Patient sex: M
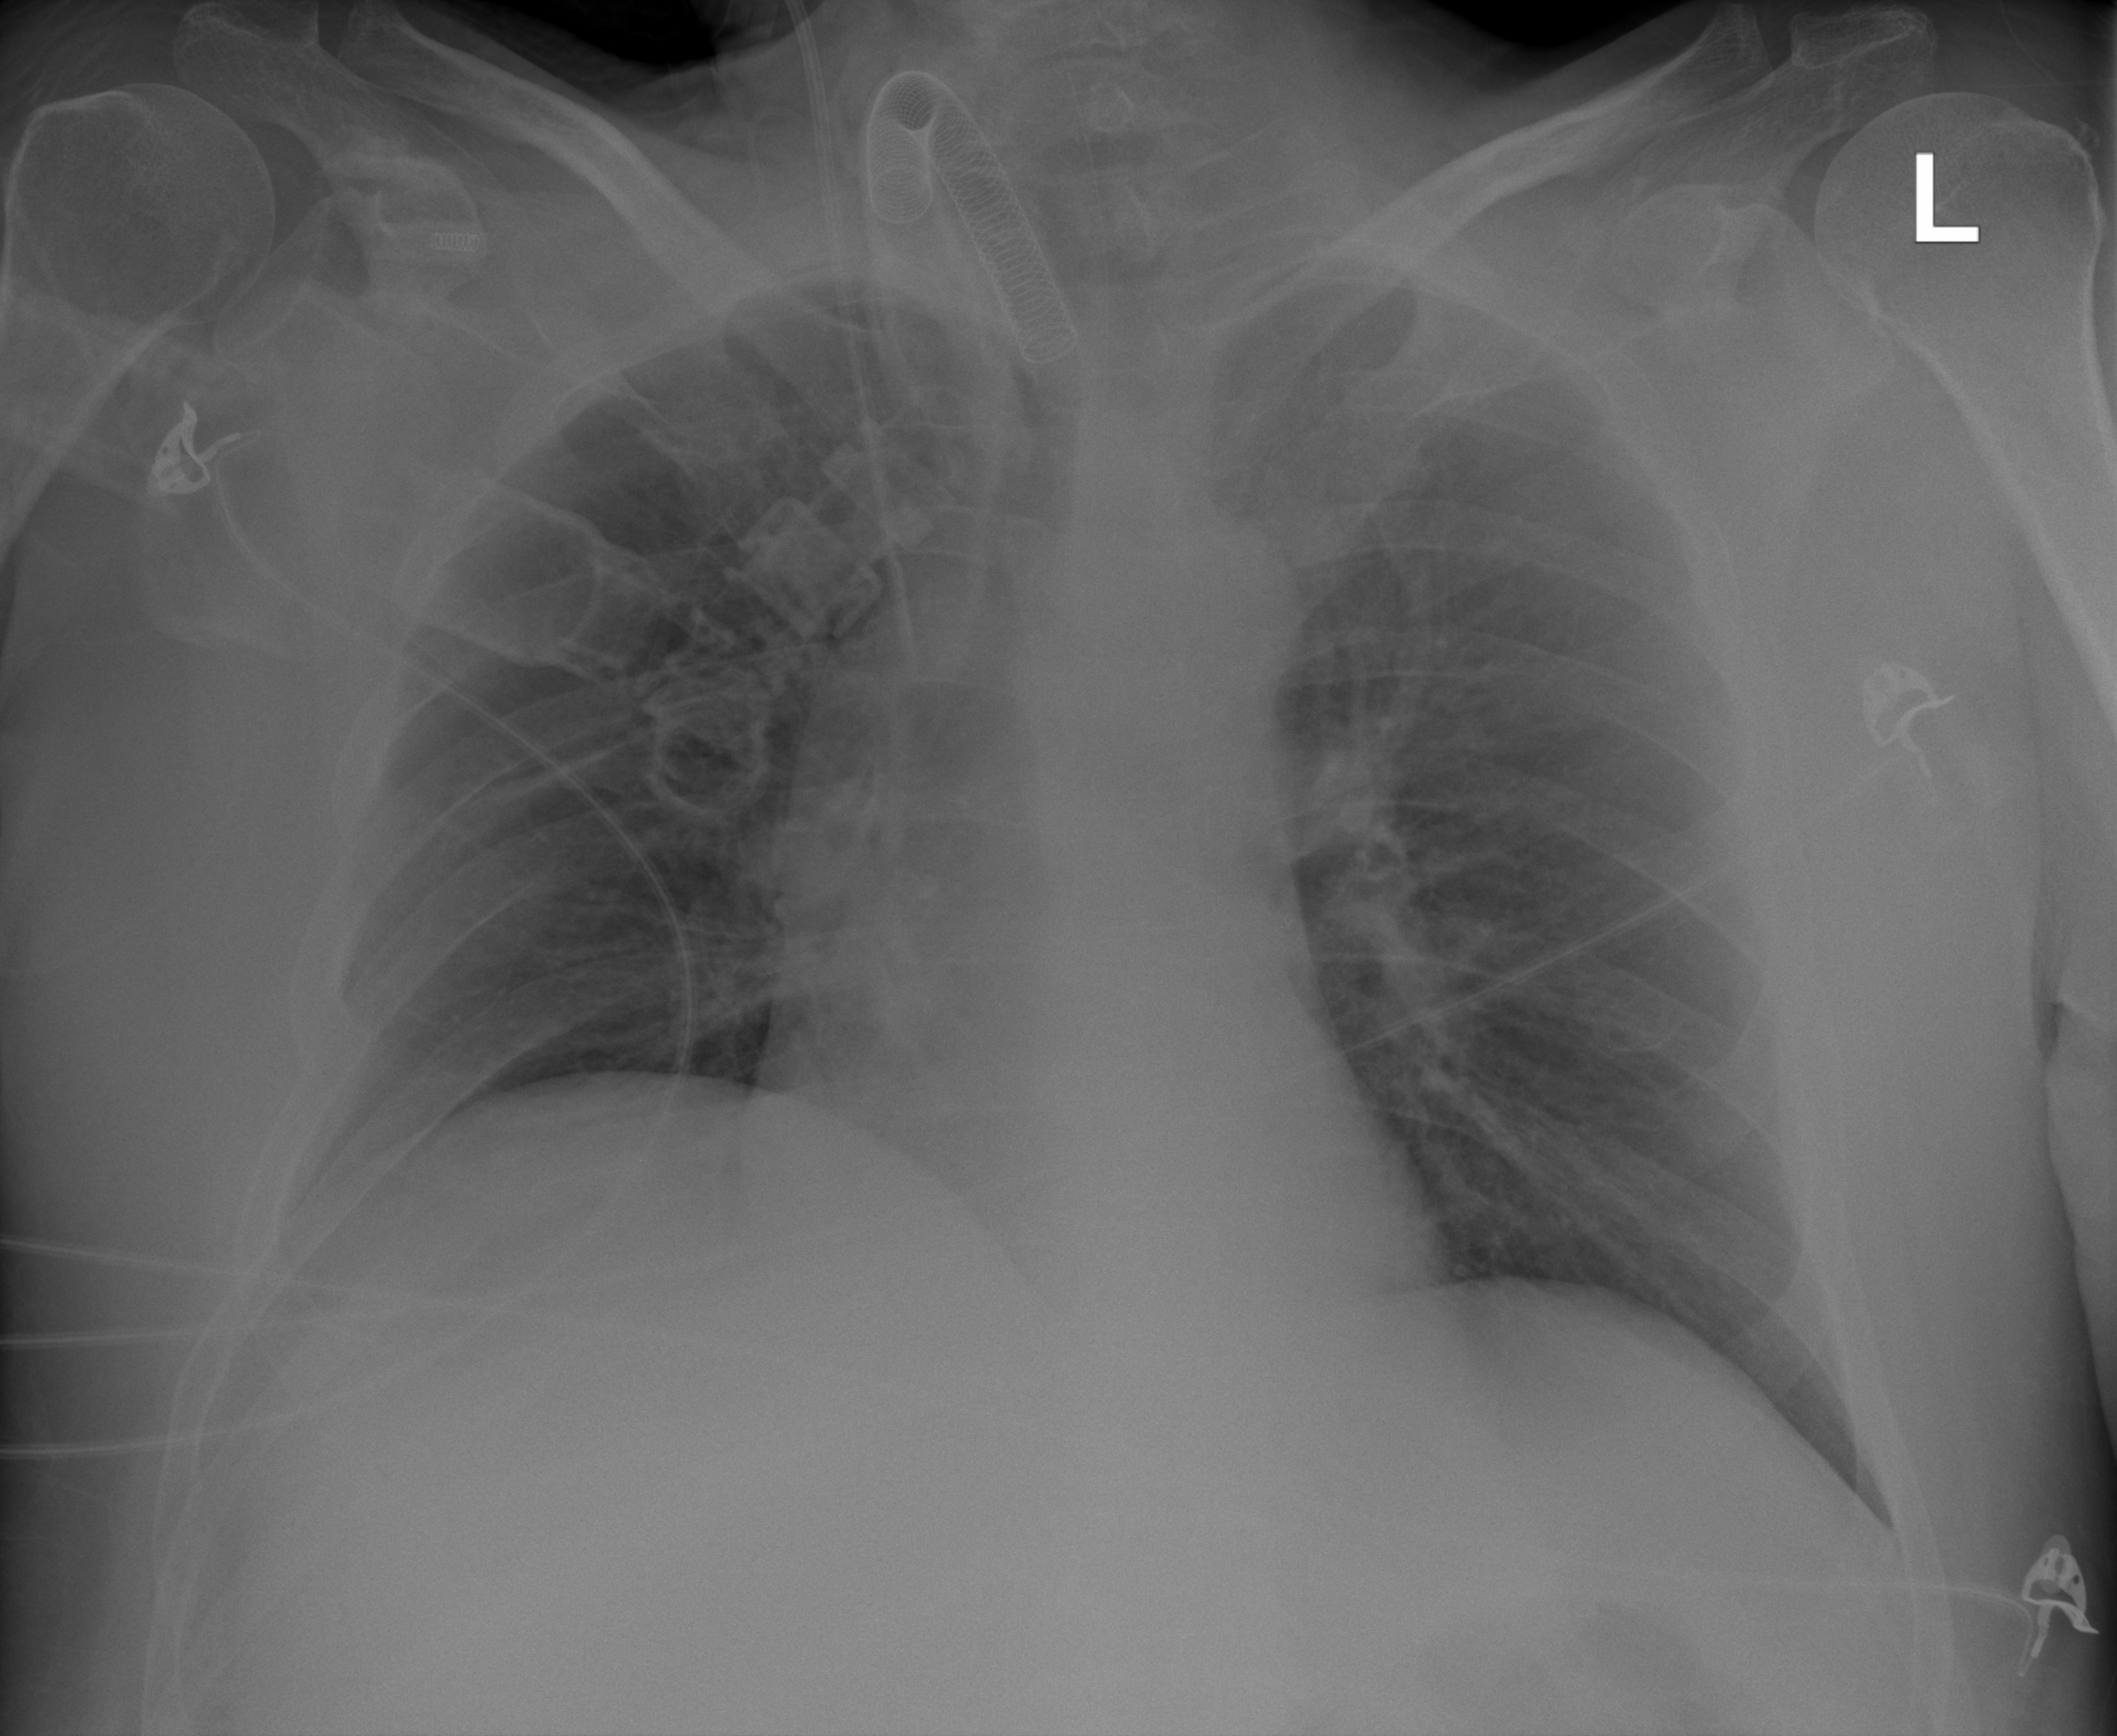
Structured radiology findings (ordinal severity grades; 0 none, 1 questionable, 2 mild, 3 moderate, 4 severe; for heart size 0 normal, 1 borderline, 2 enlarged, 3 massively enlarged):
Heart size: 0
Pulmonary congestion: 0
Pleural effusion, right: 2
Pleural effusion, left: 0
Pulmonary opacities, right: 0
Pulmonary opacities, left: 0
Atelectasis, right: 2
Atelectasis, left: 2